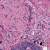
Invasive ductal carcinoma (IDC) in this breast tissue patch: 0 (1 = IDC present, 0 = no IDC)